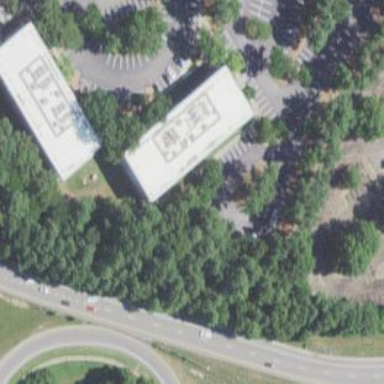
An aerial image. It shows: Commercial building.